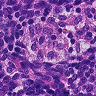
Metastatic tissue present: no